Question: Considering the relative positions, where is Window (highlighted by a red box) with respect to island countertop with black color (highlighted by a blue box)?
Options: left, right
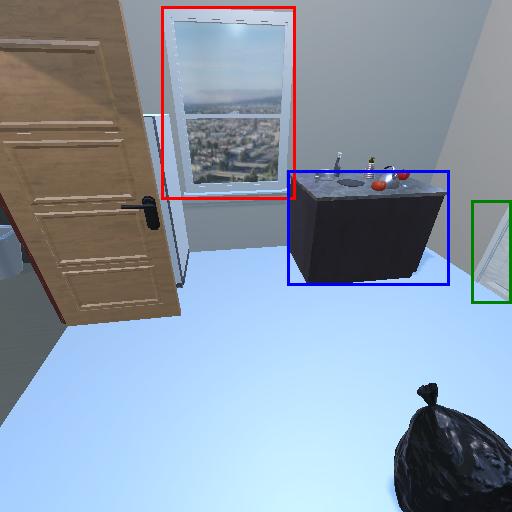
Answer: left